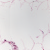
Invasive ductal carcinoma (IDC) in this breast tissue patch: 0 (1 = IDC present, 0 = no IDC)